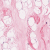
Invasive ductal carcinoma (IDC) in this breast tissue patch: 0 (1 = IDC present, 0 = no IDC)